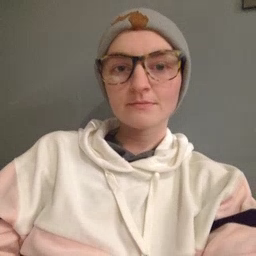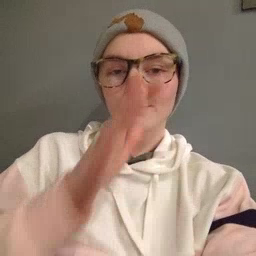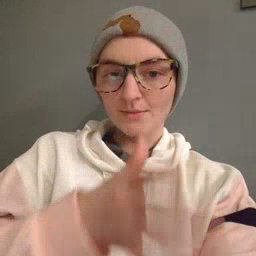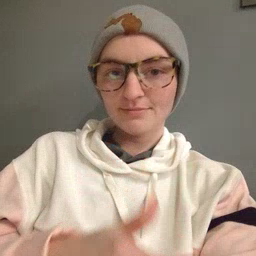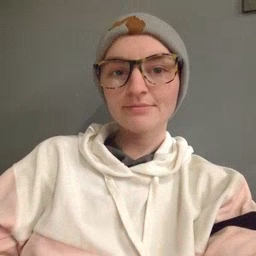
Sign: grandma